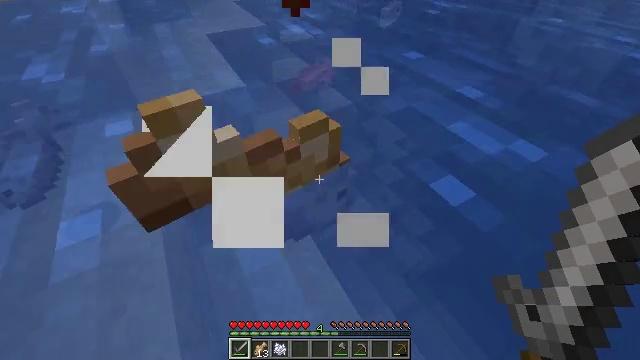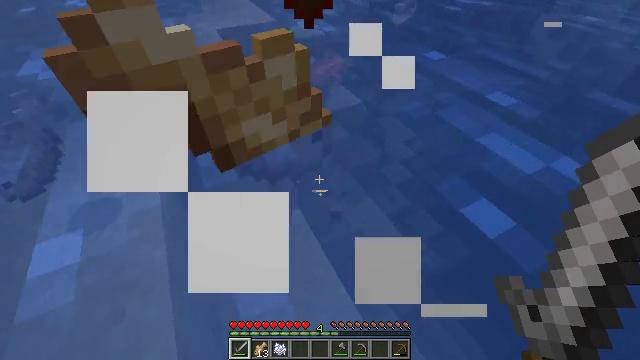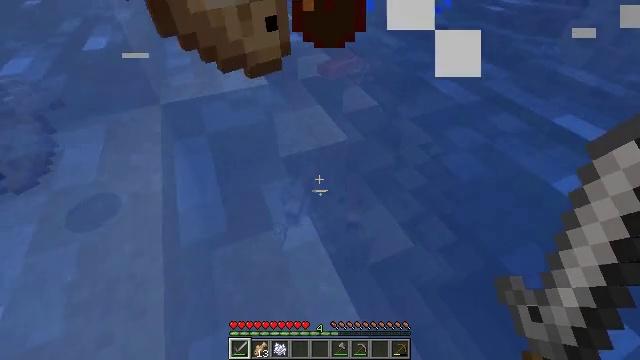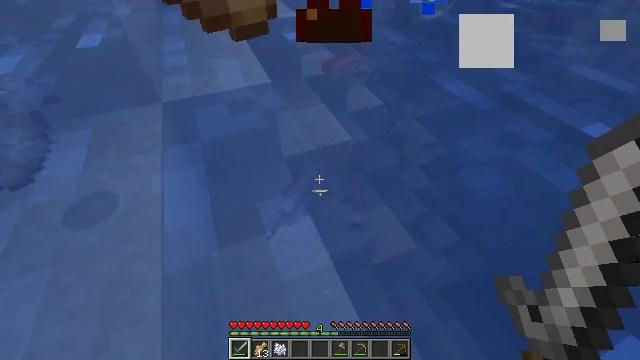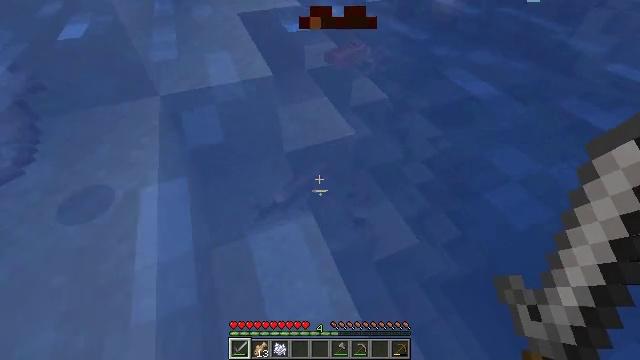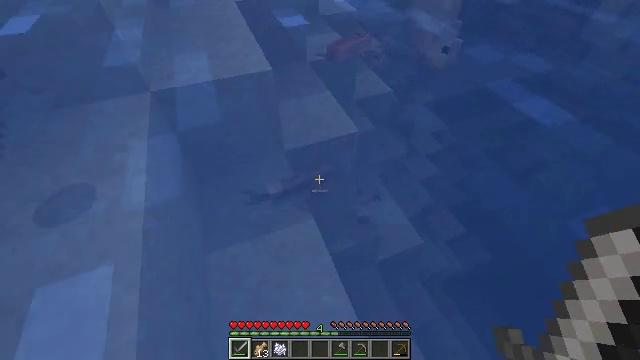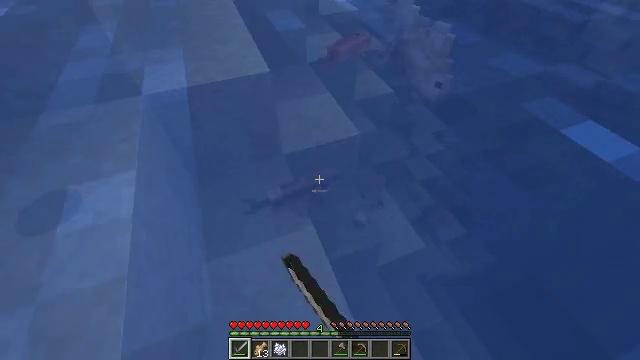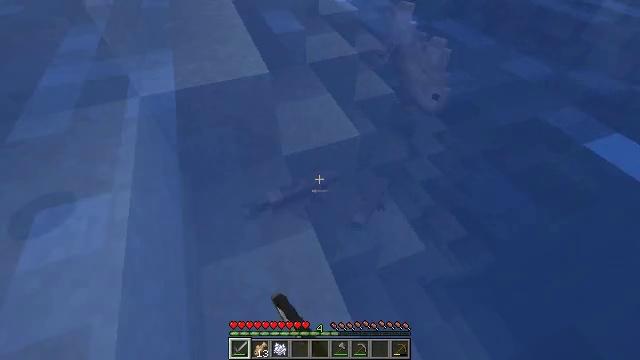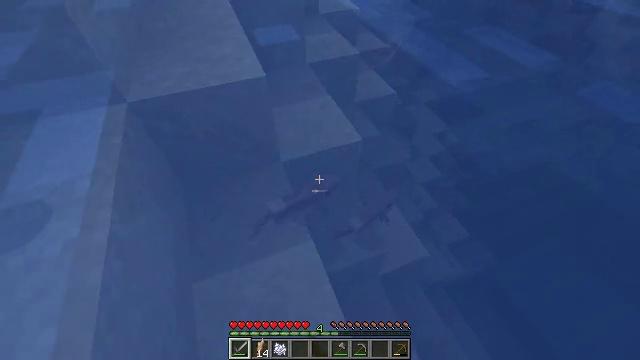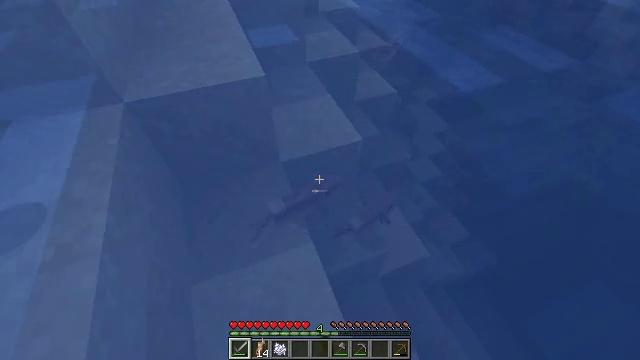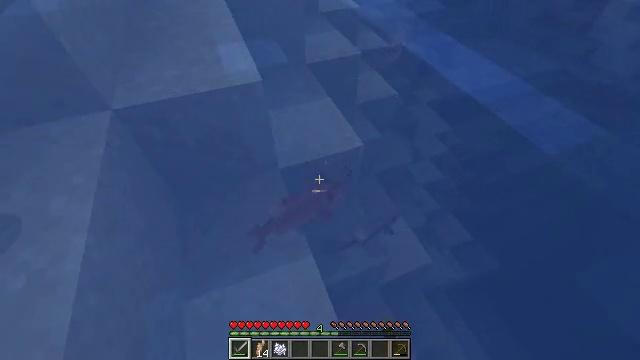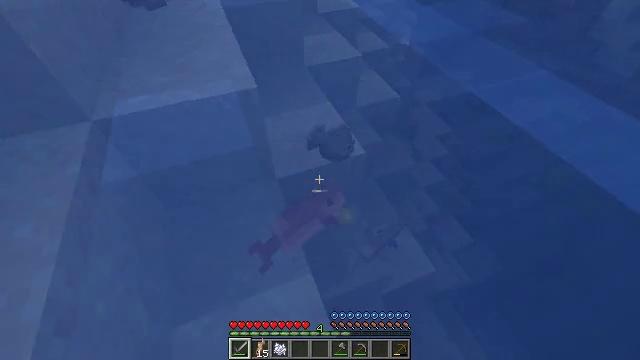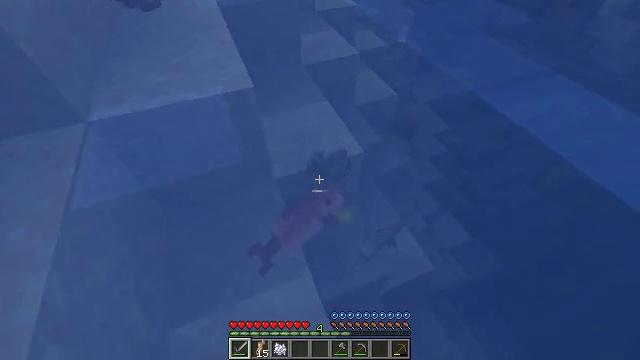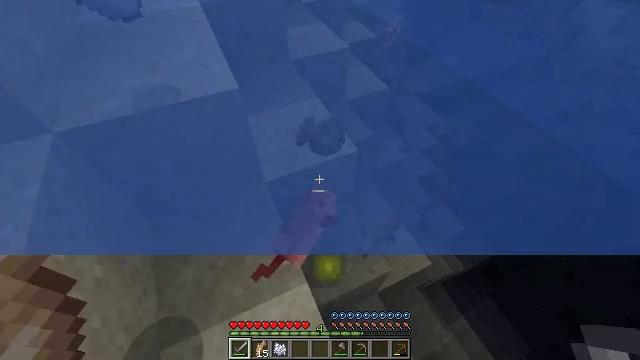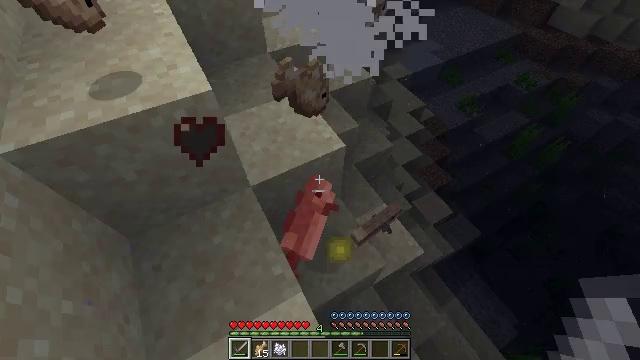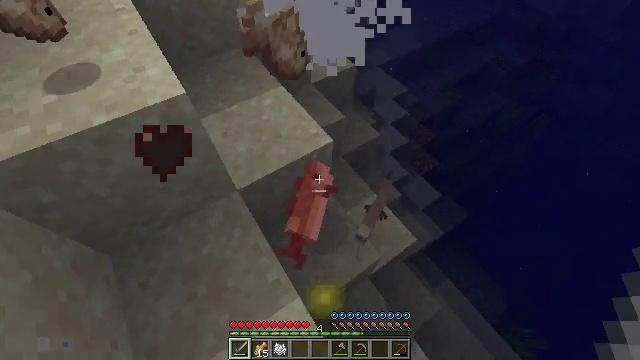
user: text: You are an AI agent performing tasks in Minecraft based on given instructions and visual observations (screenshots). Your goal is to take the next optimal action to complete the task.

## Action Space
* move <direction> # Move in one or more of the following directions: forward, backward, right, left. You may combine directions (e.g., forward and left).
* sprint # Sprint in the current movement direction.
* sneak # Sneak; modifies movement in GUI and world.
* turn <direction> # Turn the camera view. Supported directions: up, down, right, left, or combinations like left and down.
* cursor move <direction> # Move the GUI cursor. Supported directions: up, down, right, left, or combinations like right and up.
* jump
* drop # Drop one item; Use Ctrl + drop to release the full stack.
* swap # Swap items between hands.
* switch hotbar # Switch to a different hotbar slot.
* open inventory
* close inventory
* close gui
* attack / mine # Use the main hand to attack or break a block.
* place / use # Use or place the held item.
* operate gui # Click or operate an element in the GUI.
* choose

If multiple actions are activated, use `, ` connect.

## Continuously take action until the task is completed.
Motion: motion action
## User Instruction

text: Kill mobs in water.
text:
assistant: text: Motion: move forward, turn left
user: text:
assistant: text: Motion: move forward, turn left
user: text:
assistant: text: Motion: move forward
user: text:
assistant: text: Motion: move forward, turn down
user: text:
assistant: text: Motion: move forward, turn down, attack / mine
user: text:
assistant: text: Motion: move forward, attack / mine
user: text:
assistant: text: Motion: move forward, attack / mine
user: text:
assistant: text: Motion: move forward, attack / mine
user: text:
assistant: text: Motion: move forward
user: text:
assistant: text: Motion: move forward
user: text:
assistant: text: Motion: move forward
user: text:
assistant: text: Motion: move forward
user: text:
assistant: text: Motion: move forward, turn right and down
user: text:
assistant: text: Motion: move forward, turn right and down
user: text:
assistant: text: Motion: move forward, turn right and down
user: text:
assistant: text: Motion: move forward, turn right and down
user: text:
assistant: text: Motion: move forward, turn right and down
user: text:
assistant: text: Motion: move forward, turn right and down
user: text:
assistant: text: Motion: move forward, turn right
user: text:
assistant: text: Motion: move forward, turn right
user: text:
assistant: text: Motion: move forward, turn right
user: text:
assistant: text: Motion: move forward, turn right
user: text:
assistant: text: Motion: move forward, turn right
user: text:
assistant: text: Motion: move forward, turn right and up
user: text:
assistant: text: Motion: move forward, attack / mine
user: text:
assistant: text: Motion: move forward, turn left, attack / mine
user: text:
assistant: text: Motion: move forward, turn left, attack / mine
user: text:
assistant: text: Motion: move forward, turn left and up
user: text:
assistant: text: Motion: move forward, turn up
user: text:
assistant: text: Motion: move forward, turn left and up